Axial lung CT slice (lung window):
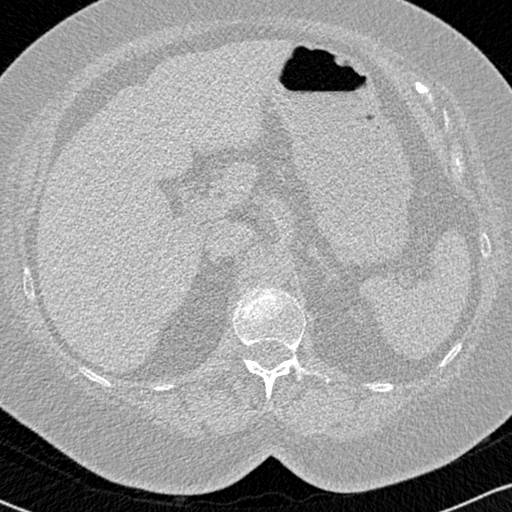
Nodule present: no